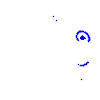
Particle: pion